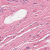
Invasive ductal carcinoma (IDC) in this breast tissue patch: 0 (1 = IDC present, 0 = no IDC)